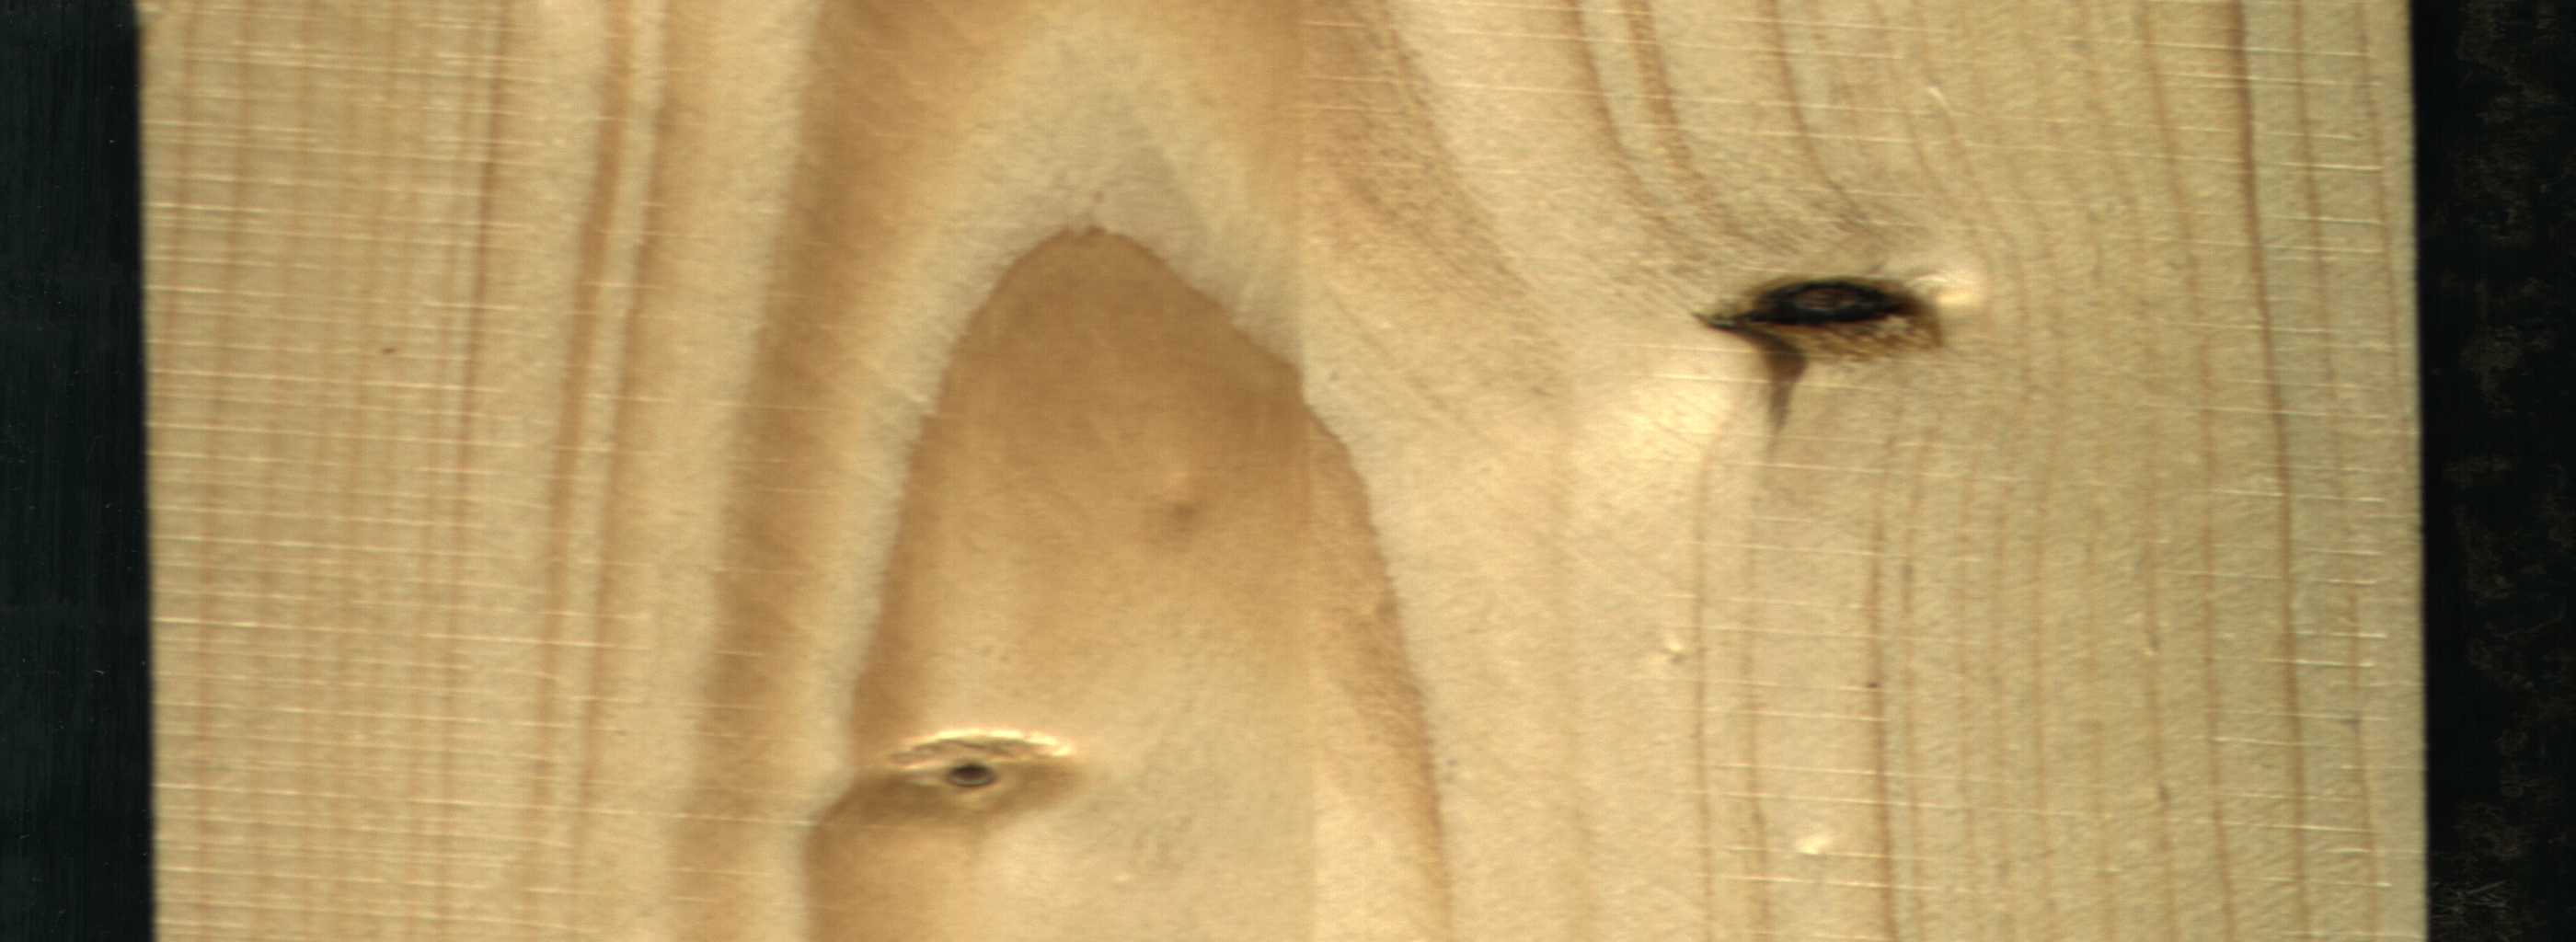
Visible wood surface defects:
Dead_Knot
Live_Knot